Question: What is the suggested duration?
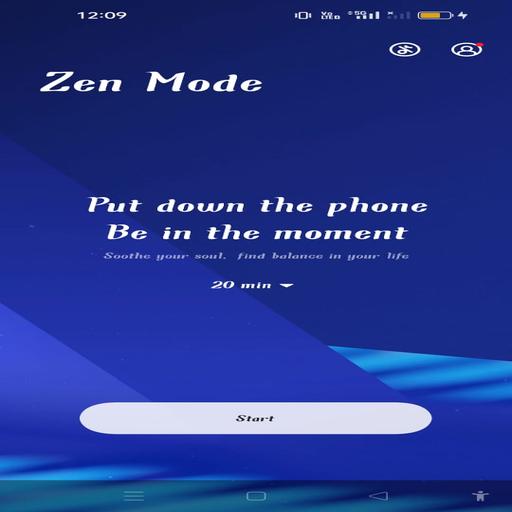
Answer: 20 min